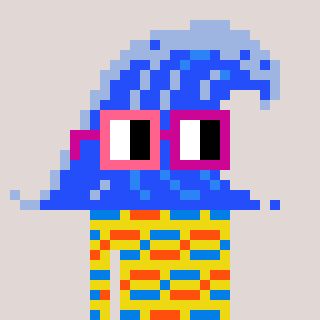
a pixel art character with square pink and red glasses, a wave-shaped head and a yellow-colored body on a warm background